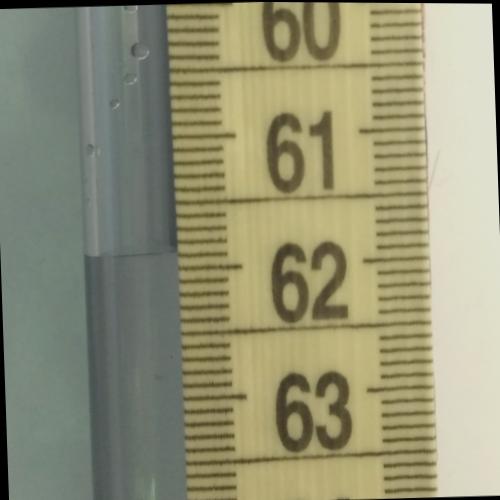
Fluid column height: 61.9 cm